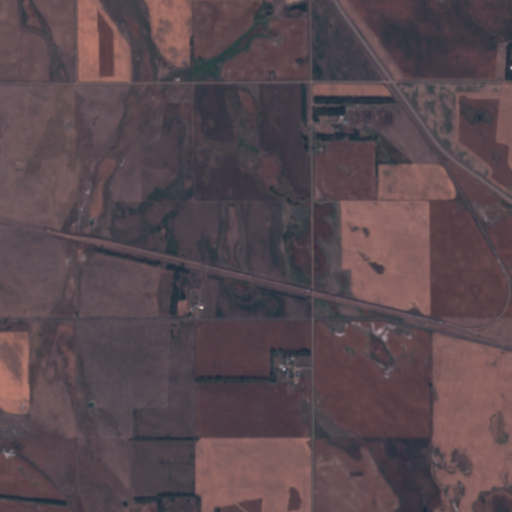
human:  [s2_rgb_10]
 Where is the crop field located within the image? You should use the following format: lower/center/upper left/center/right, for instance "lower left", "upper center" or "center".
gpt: There is no crop field in the image.